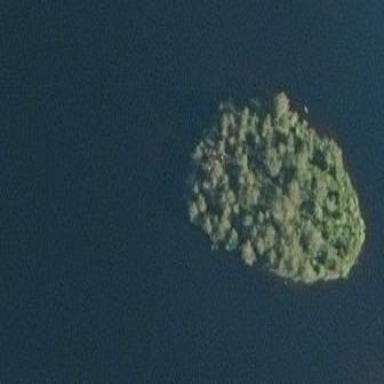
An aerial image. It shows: Island covered with woodland.